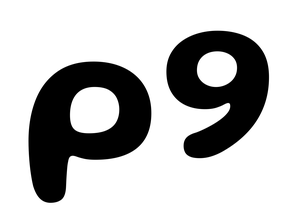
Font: Gluten_SemiBold